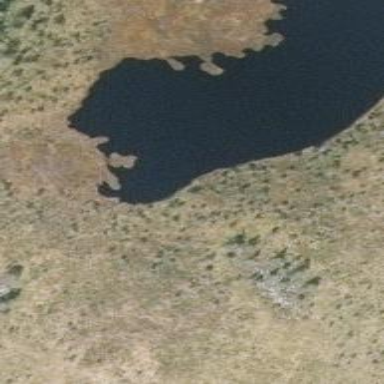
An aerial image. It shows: Beautiful lake surrounded by nature.